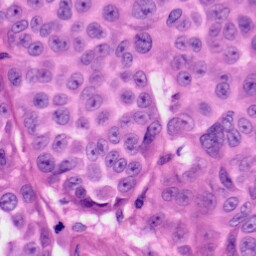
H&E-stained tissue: Skin